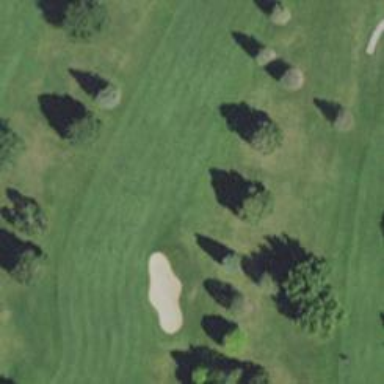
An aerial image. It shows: View of golf hole.